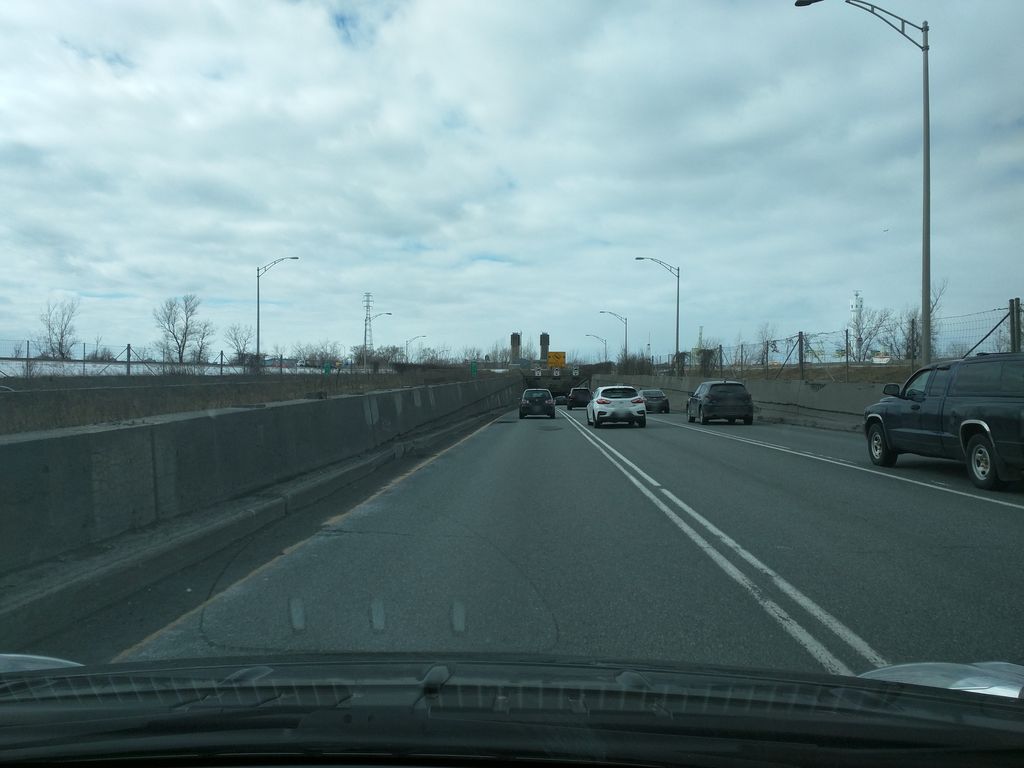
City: montreal